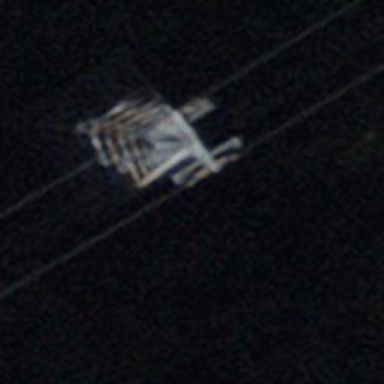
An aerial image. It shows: Pylon for aerialway.